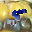
Label: 5